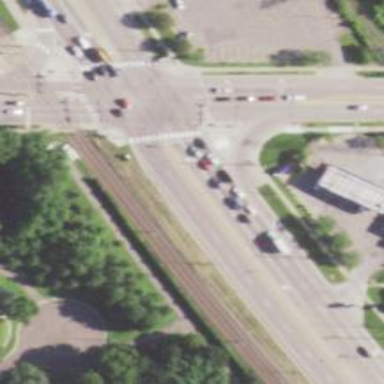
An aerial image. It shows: Trunk link highway.